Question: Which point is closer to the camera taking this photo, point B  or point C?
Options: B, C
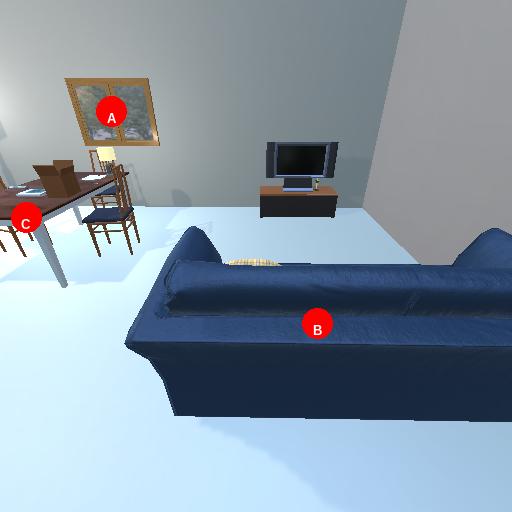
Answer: B